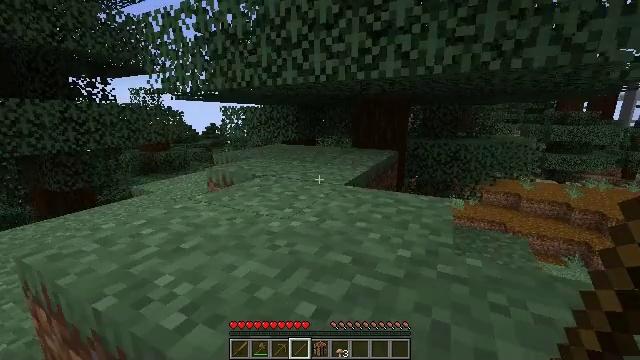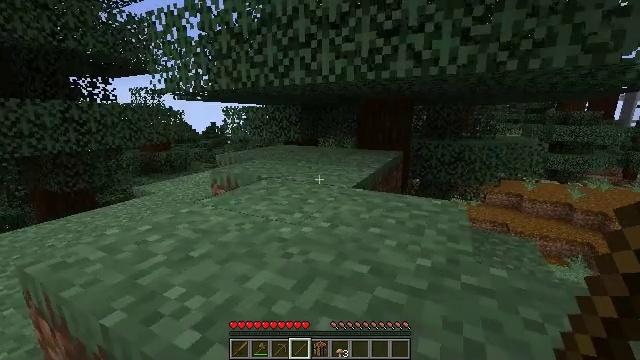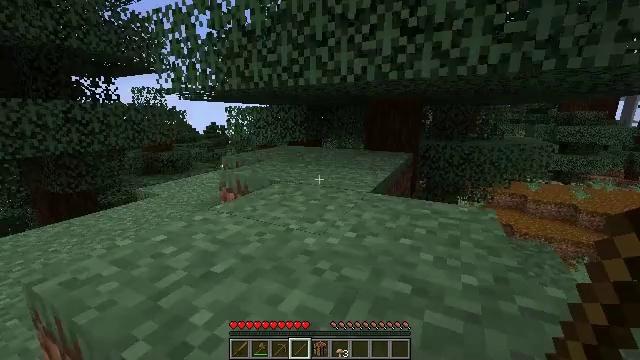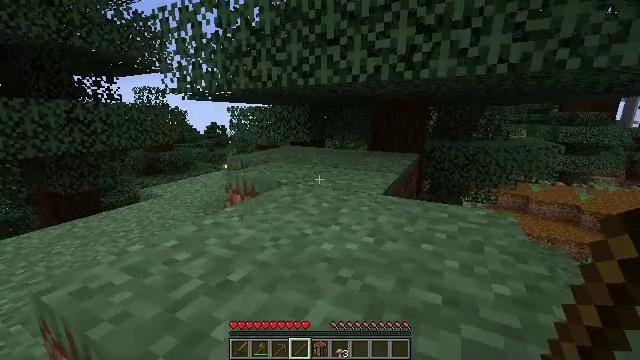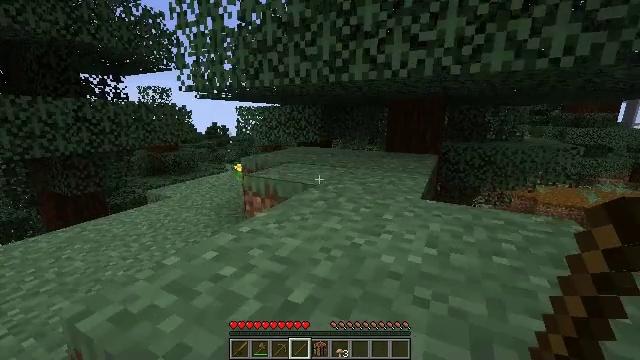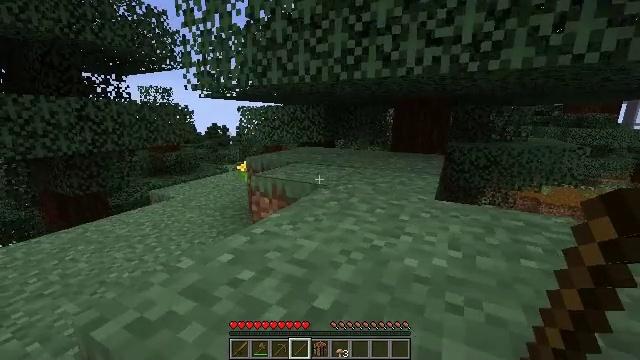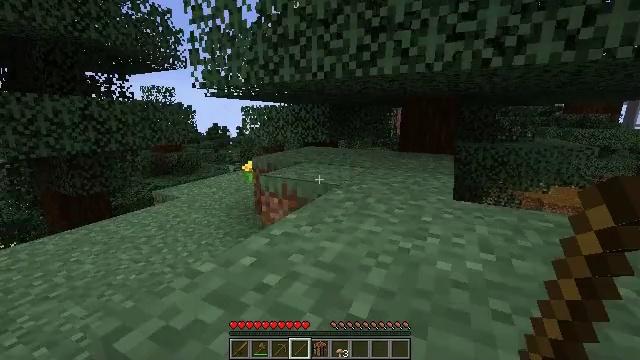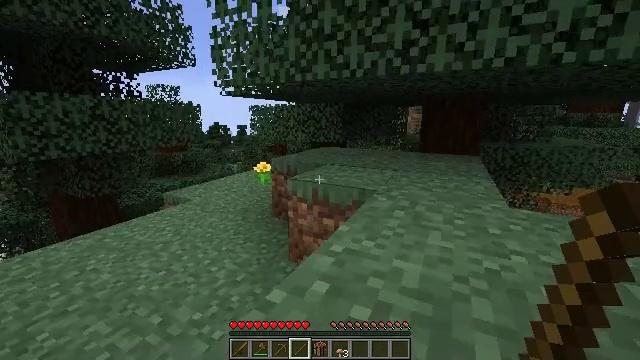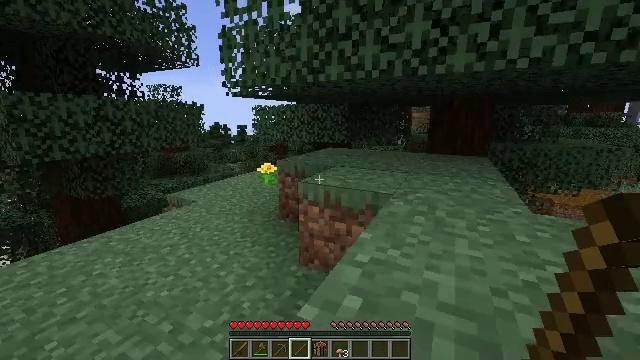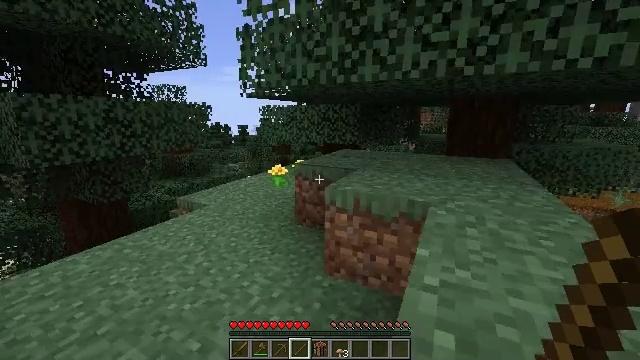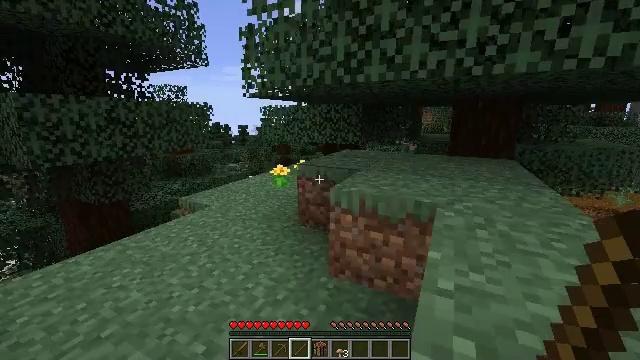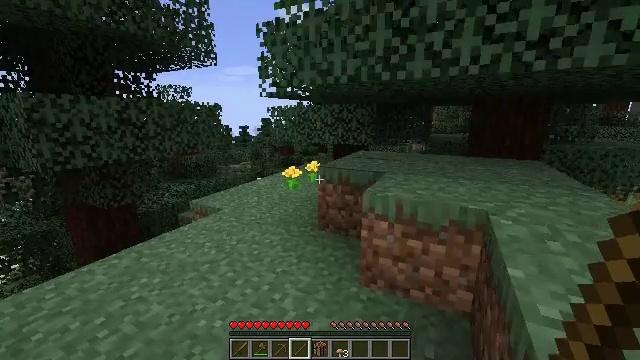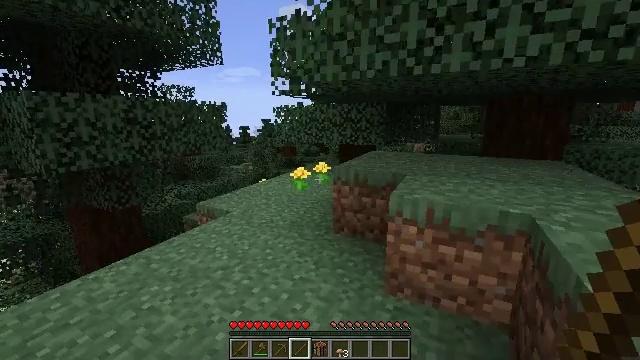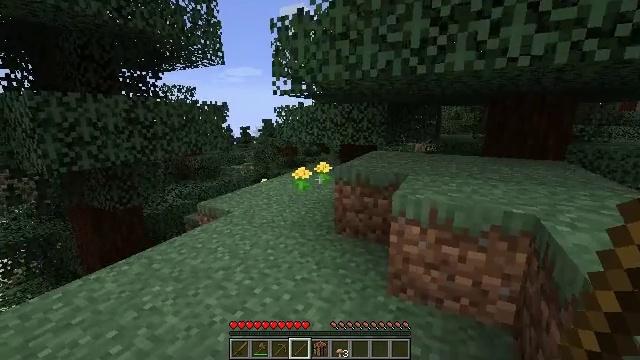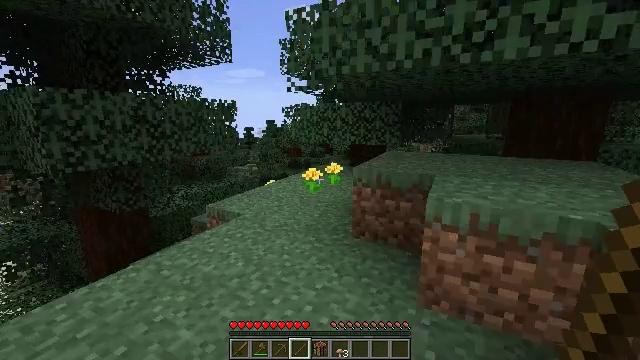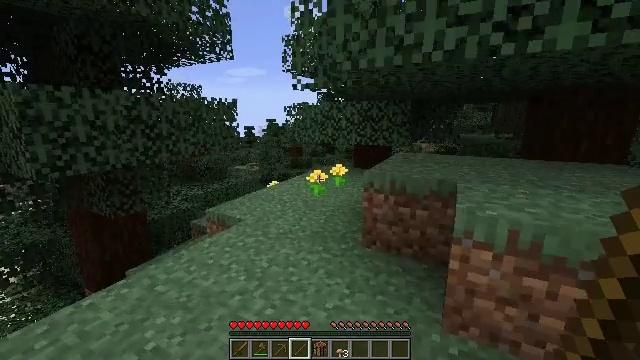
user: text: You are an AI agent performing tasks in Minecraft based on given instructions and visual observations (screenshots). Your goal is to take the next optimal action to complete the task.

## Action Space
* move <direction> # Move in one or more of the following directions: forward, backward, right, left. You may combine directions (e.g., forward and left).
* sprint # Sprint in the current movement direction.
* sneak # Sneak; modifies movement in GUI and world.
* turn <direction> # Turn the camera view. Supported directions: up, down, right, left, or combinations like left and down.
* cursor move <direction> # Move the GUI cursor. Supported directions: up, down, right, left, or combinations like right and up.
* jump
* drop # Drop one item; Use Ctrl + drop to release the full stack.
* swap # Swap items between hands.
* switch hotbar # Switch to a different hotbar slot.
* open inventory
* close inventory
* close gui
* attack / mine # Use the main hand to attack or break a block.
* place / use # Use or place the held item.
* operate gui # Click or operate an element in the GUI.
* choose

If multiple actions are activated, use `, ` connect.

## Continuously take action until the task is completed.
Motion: motion action
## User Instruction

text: Break the brown mushroom from its spot.
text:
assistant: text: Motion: move forward and move left
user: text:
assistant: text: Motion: move forward and move left
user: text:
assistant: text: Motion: move forward and move left
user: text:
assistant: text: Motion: move forward and move left
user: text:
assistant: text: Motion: move forward and move left
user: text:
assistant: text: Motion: move forward and move left
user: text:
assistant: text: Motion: move forward and move left
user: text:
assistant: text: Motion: move forward and move left
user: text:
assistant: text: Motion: move forward and move left
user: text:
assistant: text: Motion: move forward and move left
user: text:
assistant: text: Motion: move forward and move left
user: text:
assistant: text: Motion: move forward and move left
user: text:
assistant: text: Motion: move forward and move left
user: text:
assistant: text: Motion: move forward
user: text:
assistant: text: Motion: move forward
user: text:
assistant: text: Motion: move forward
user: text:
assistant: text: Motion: move forward
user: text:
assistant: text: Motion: move forward, turn down, jump
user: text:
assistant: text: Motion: move forward, turn down, jump
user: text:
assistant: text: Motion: move forward, turn down, jump
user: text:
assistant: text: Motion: move forward
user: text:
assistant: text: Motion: move forward
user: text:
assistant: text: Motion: move forward
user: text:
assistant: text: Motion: move forward
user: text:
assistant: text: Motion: move forward, turn left
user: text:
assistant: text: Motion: move forward, turn left
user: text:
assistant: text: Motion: move forward, turn left
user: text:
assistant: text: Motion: move forward
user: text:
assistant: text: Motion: move forward
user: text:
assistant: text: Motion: move forward